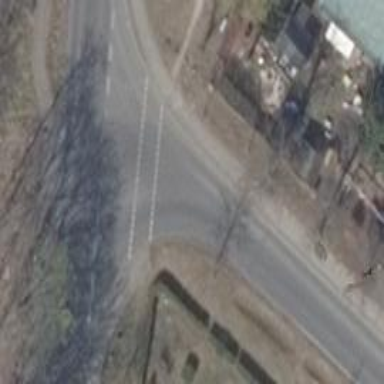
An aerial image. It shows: Uncontrolled crossing on the road.